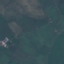
Label: Pasture